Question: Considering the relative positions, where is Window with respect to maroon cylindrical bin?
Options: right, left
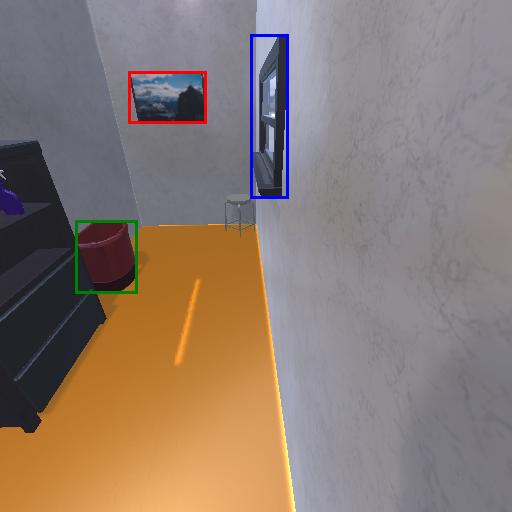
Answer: right